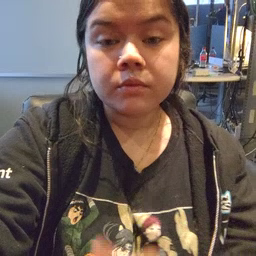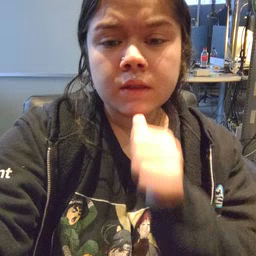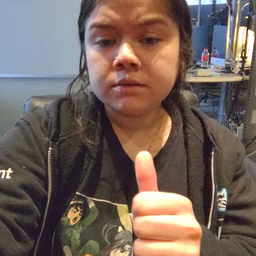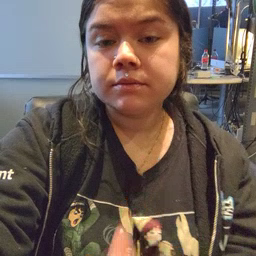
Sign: not